Field crop: maize
Growth stage: 2
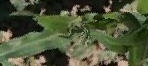
Species: maize